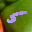
Label: 5